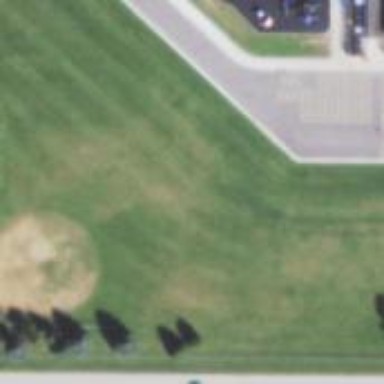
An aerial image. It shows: Baseball pitch located at Gage Elementary School for leisure and sports activities.